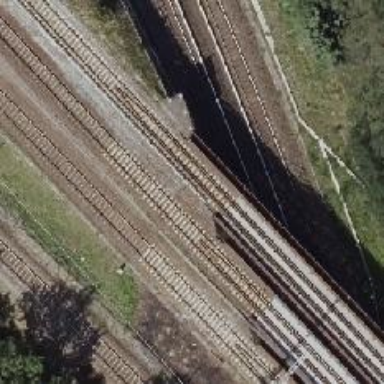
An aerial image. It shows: Railway signal.